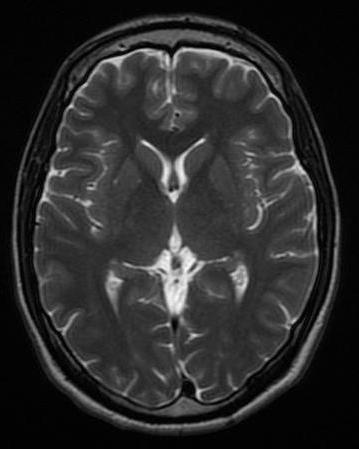
Label: notumor